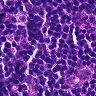
Metastatic tissue present: no